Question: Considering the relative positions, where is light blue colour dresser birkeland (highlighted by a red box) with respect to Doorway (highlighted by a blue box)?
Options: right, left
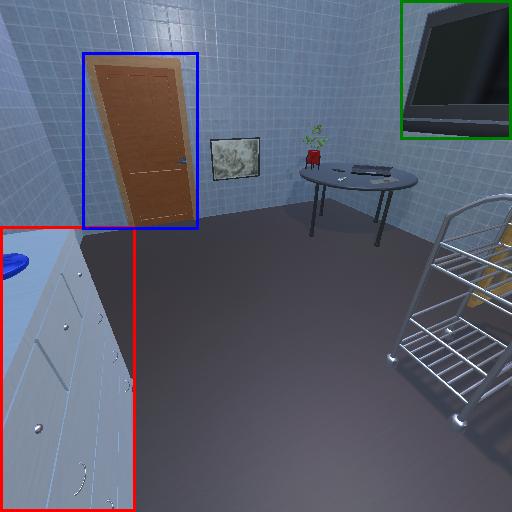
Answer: right